Aerial crown-view tile of a tropical tree (Barro Colorado Island, Panama), acquired 20240918:
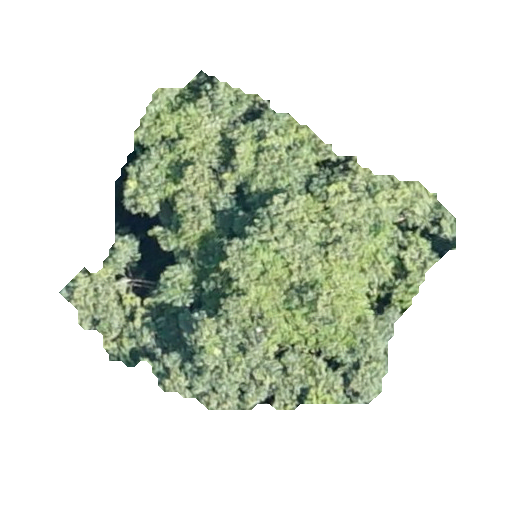
Species: Luehea seemannii
GBIF accepted scientific name: Luehea seemannii
Crown area: 131.742 m²